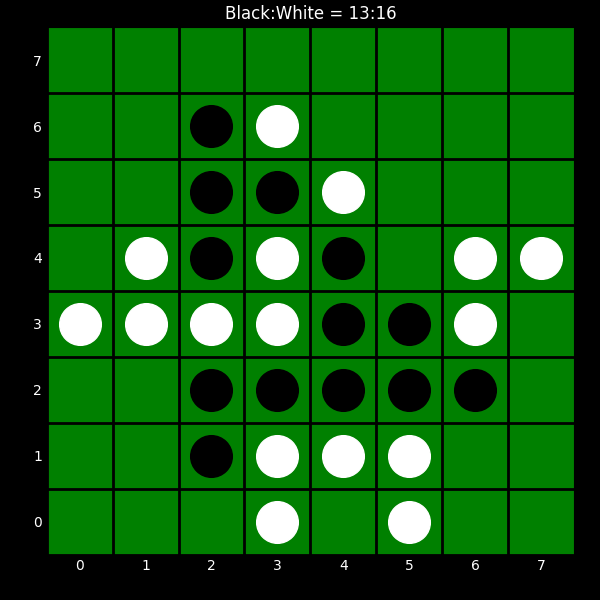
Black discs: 13
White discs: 16